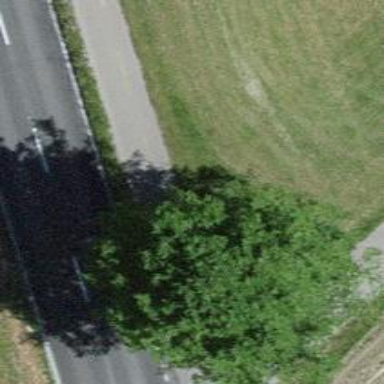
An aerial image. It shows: Deciduous tree with broadleaved leaves.